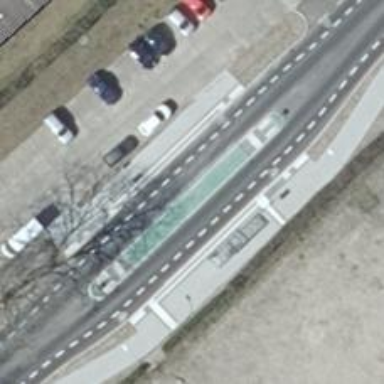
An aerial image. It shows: Asphalt road classified as primary highway with advisory cycle lane.